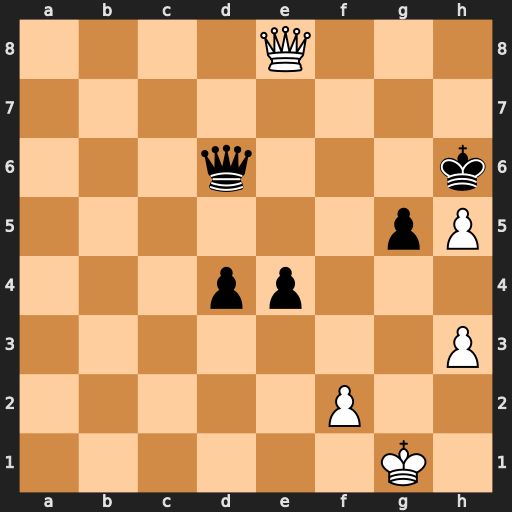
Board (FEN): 4Q3/8/3q3k/6pP/3pp3/7P/5P2/6K1
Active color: w
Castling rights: -
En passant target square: -
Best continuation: Qh8#